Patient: sex M, age 57
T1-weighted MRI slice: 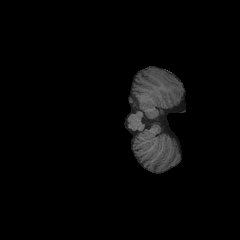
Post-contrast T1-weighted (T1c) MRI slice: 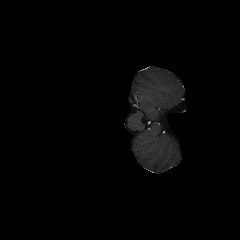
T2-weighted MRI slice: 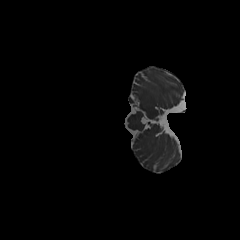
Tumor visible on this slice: no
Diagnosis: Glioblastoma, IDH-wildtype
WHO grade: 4